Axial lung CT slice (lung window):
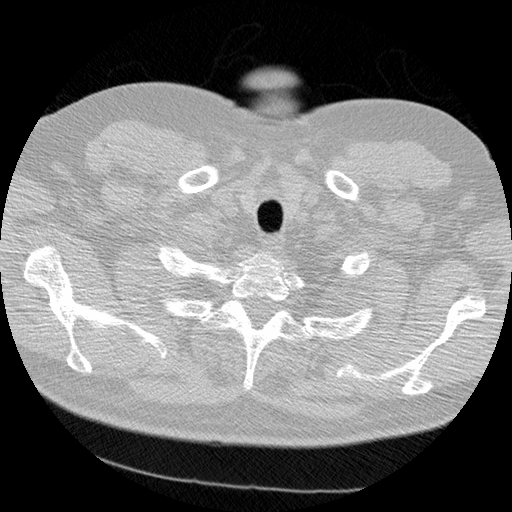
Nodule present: no